Interaction volume radius: 10 \u00c5
Interaction volume height: 10 \u00c5
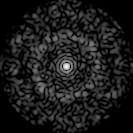
Disorder parameter: 0.8564